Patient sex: M
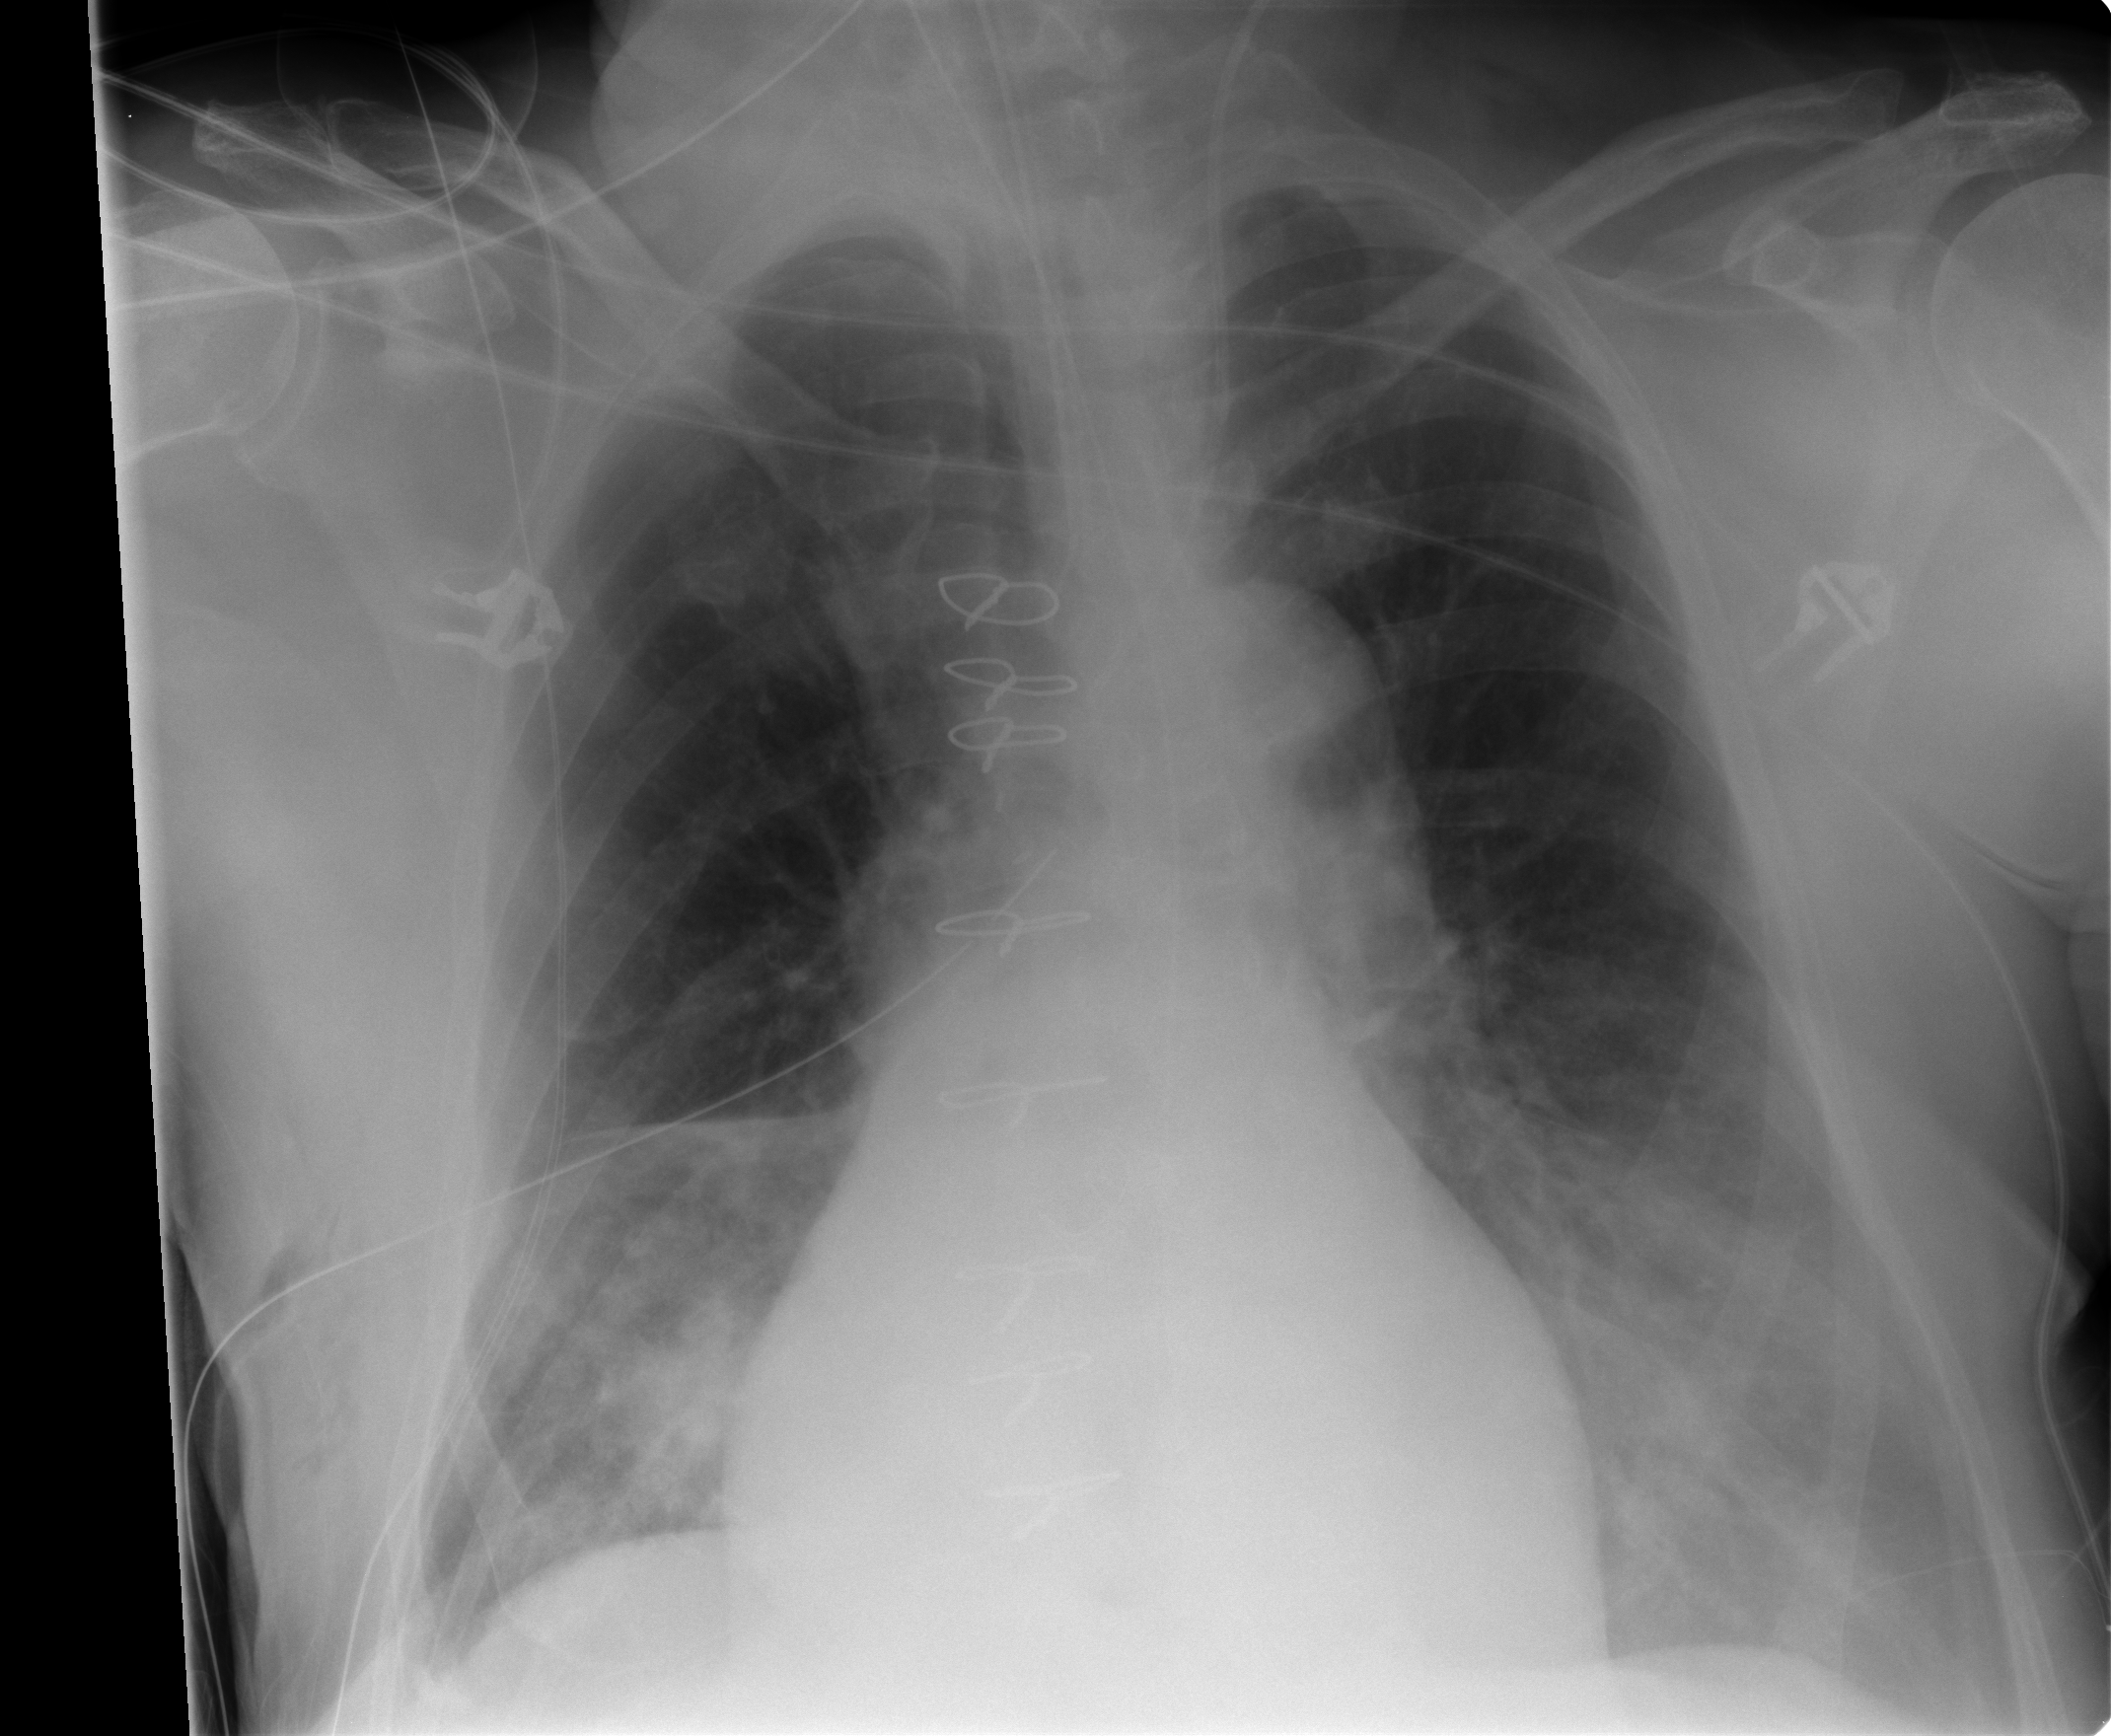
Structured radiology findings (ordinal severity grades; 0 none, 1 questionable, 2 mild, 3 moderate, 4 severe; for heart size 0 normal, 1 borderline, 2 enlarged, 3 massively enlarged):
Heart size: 2
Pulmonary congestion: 1
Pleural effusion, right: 2
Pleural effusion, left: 2
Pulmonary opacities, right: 2
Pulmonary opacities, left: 0
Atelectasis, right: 2
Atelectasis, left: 2